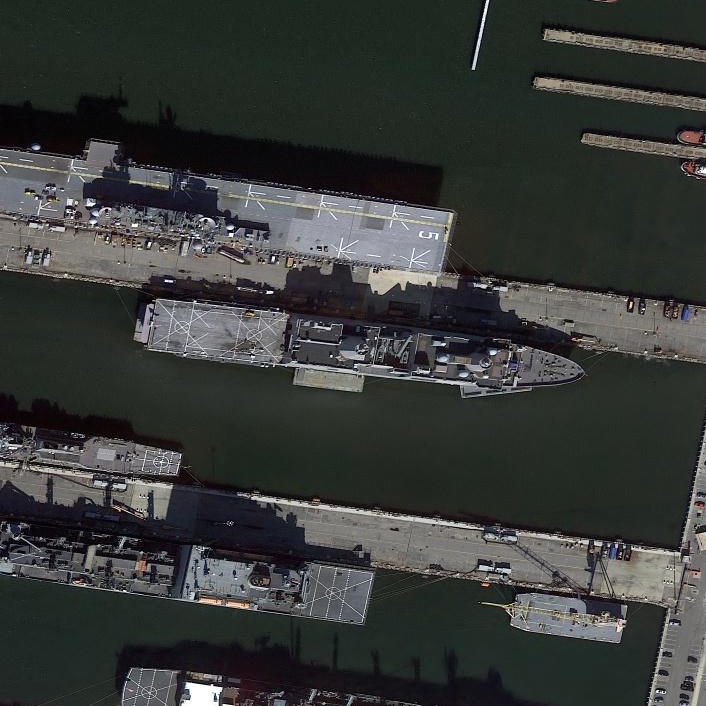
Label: combat